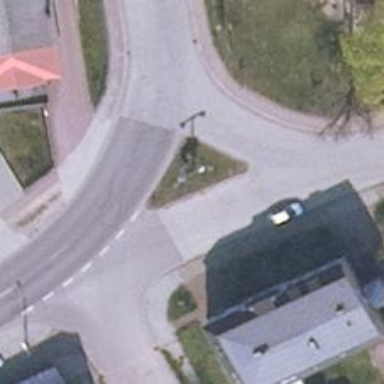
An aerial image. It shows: Residential road.